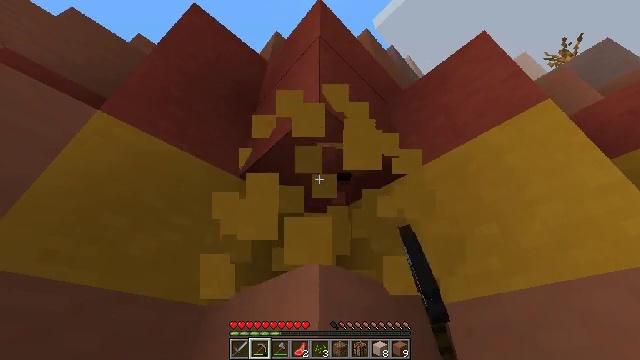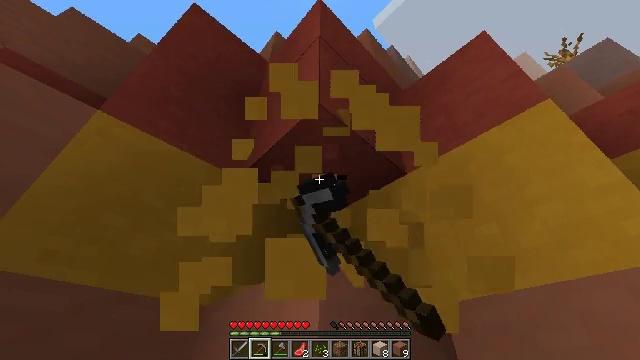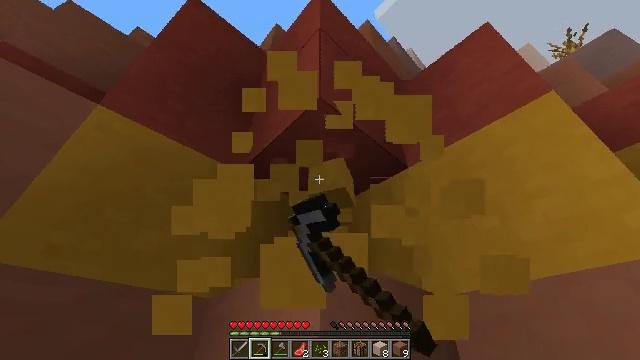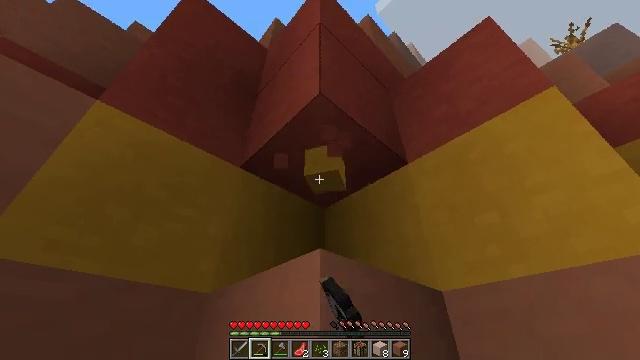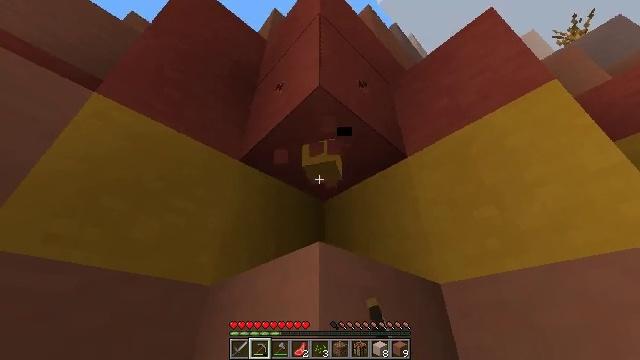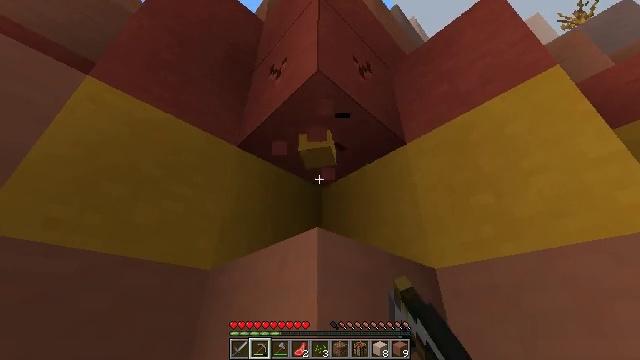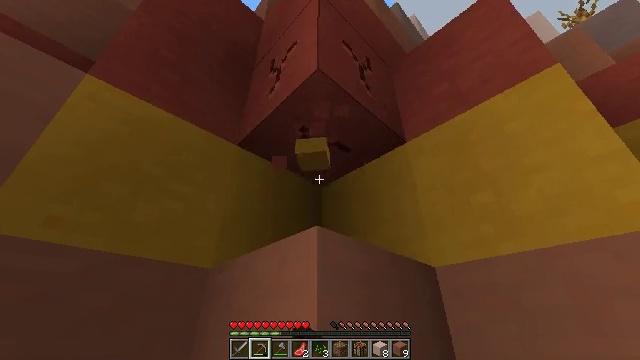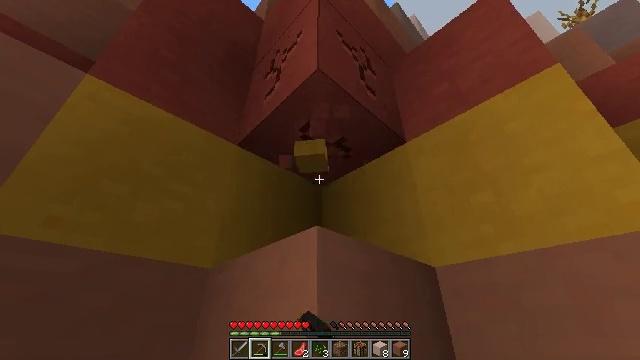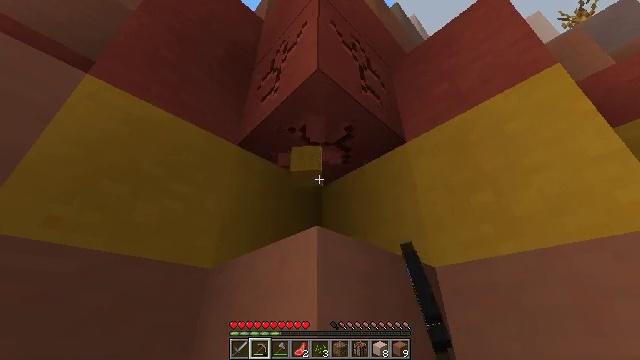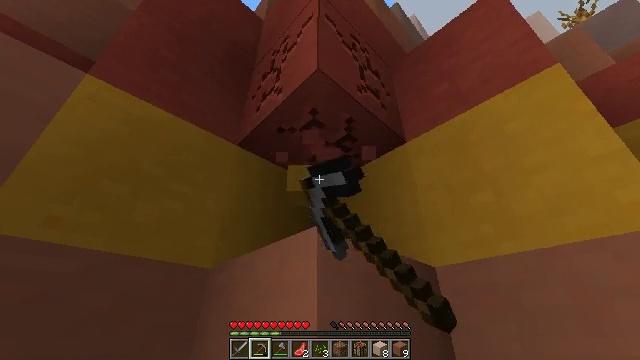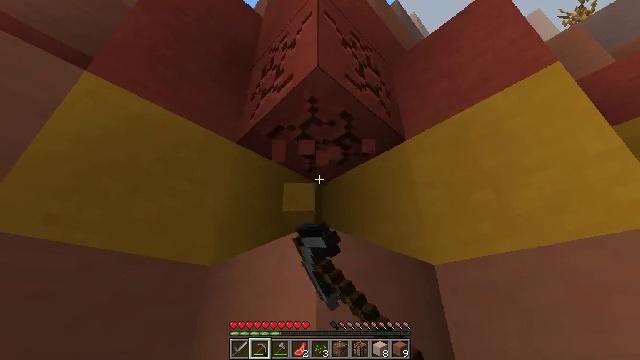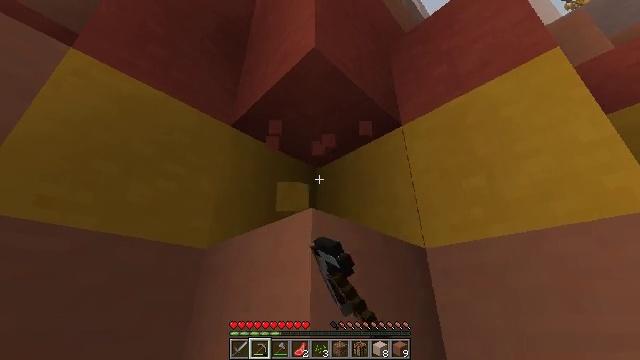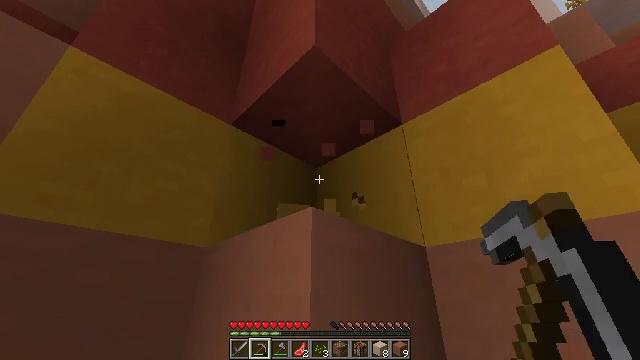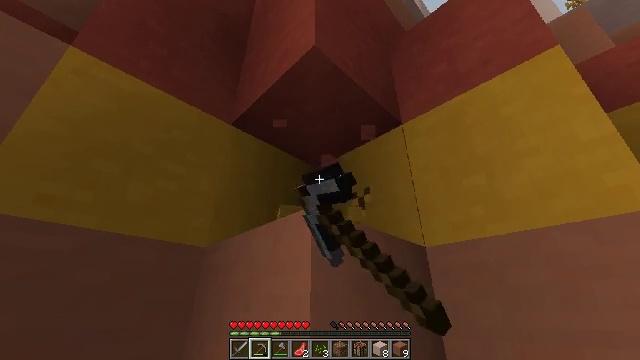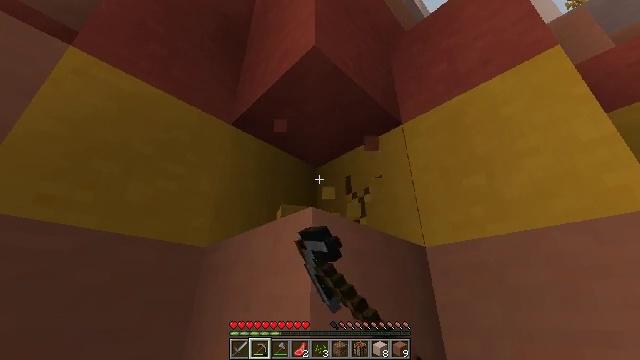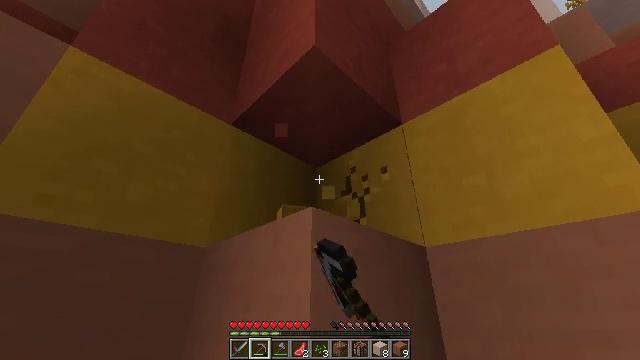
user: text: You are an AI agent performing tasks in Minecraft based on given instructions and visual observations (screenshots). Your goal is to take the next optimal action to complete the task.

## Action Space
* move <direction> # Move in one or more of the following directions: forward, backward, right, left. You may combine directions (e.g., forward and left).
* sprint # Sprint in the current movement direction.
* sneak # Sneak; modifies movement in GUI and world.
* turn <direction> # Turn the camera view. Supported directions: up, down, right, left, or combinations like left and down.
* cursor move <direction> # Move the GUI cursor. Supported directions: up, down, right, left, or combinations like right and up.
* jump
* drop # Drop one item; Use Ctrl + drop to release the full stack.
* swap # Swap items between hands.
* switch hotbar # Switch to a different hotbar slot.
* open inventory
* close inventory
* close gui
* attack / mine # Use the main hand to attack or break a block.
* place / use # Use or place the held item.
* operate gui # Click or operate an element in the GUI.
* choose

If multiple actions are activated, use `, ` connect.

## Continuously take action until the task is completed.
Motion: motion action
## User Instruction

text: Dig up yellow terracotta from the ground.
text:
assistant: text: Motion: attack / mine
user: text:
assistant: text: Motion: turn down, attack / mine
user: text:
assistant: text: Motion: attack / mine
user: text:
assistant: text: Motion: turn down, attack / mine
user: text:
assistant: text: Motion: turn down, attack / mine
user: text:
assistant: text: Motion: attack / mine
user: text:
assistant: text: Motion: attack / mine
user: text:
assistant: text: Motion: attack / mine
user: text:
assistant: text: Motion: attack / mine
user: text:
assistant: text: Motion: attack / mine
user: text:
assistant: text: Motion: turn right and down, attack / mine
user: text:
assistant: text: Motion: attack / mine
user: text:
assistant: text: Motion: attack / mine
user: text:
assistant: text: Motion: attack / mine
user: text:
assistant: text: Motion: attack / mine
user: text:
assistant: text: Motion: attack / mine
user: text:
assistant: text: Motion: attack / mine
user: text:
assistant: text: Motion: attack / mine
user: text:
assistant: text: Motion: attack / mine
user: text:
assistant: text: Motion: attack / mine
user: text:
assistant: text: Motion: attack / mine
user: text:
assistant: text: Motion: attack / mine
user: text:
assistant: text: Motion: attack / mine
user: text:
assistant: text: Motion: attack / mine
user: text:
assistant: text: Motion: attack / mine
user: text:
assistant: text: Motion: turn left and down, attack / mine
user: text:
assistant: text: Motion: turn left, attack / mine
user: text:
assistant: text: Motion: turn left, attack / mine
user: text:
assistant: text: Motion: attack / mine
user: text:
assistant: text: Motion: attack / mine